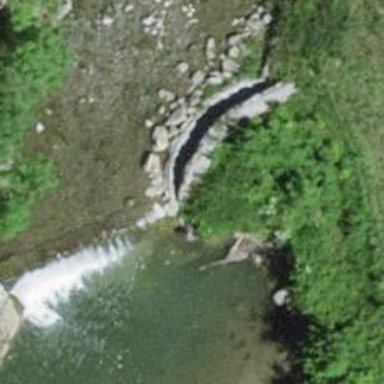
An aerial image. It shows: Weir in waterway.